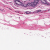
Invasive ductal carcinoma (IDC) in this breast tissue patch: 0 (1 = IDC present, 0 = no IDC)